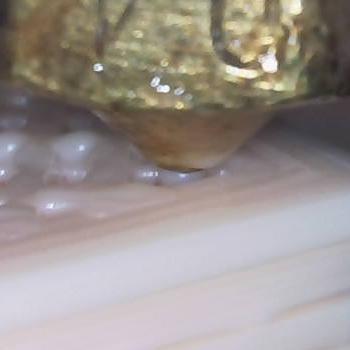
Flow rate: 188%